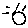
Label: sun